Question: ## The setup
I have a series of overlapping CSS hexagons created using pseudo elements with borders. I have hover styles to change the colour of the shapes.
## The issue
This hover style is causing problems when the transparent part of the shape overlaps text in other elements, causing a visible corner cut out in the text.
As the problem is difficult to explain with words alone, here is a screenshot highlighting the glitch.

## The behaviour
I believe this to be a webkit only issue as it appears in Chrome but not Firefox. It may be of note that I am testing this on a Linux Mint system.
The issue occurs when you hover over the small github hexagon and remains when you exit the hex. The issue is resolved only when the large logo hexagon is hovered over. Strangely, if you hover from the logo hex to the github hex the issue only occurs when you the github hex.
<URL>
## The code
I am using SASS, compass, and custom mixins. I've included a snippet of the compiled styles for the offending hex. For a fuller excerpt, see the fiddle above.
'''
.social.github {
top:1.96875em;
left:2.0625em;
display:inline-block;
text-align:center;
width:0;
line-height:0;
}
.social.github:before, .social.github:after {
position:absolute;
left:-1em;
width:1em;
border:0 solid transparent;
border-width:0.866em 0.5em;
content:'';
z-index:-1
}
.social.github:before {
border-bottom-color:#c3c3c3;
border-top:0;
bottom:0;
}
.social.github:after {
border-top-color:#c3c3c3;
border-bottom:0;
top:0;
}
.social.github:hover:before {
border-bottom-color:#675e5e;
}
.social.github:hover:after {
border-top-color:#675e5e;
}
'''
For the fiddle I am importing from Google Fonts, though for my project I have a custom icomoon font. The bug occurs with either source.
## The solution..?
Have you encountered this issue before? Do you have a few minutes to play with the fiddle code above? Do you have any suggestions for tactics I could try?
I'm happy to provide more code if it's helpful in diagnosing this problem. Thanks in advance!
---
### Updates
1. A friend suggested it might be an issue with the font engine. The clipping resolves when the .woff is disabled. [source]
2. The issue is evident on Chrome 33 (Linux, OSX), Safari (OSX) as well as Chrome 31 (Win7). The issue does not occur on Chrome 33 (Win7).
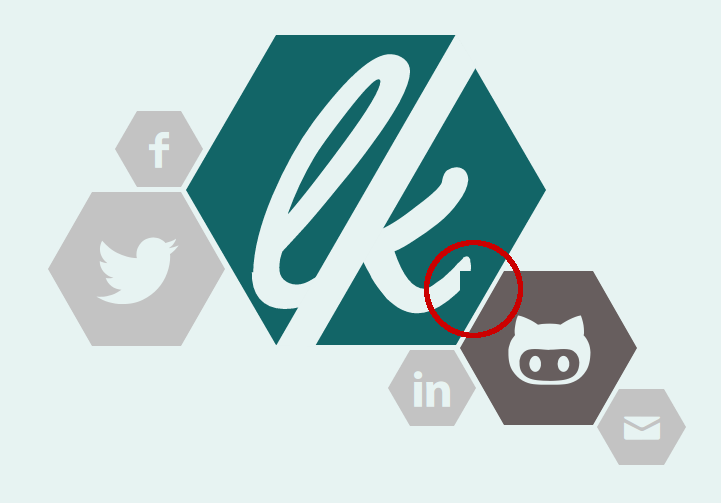
Answer: I asked some work colleagues about my issue. One of them suggested applying '-webkit-backface-visibility: hidden;' on the logo elements. Voodoo, it worked.
Here is the revised fiddle showing the fix:
<URL>
Now the thing is, this work as '-webkit-backface-visibility' is a property specifically for 3D transforms. Though I don't know the specific cause of the issue, I believe my problem to be a webkit-specific bug and it is just chance that this property solves it. If anyone has better understanding of either the reason for the bug or the reason that this solution works, please comment on this answer.